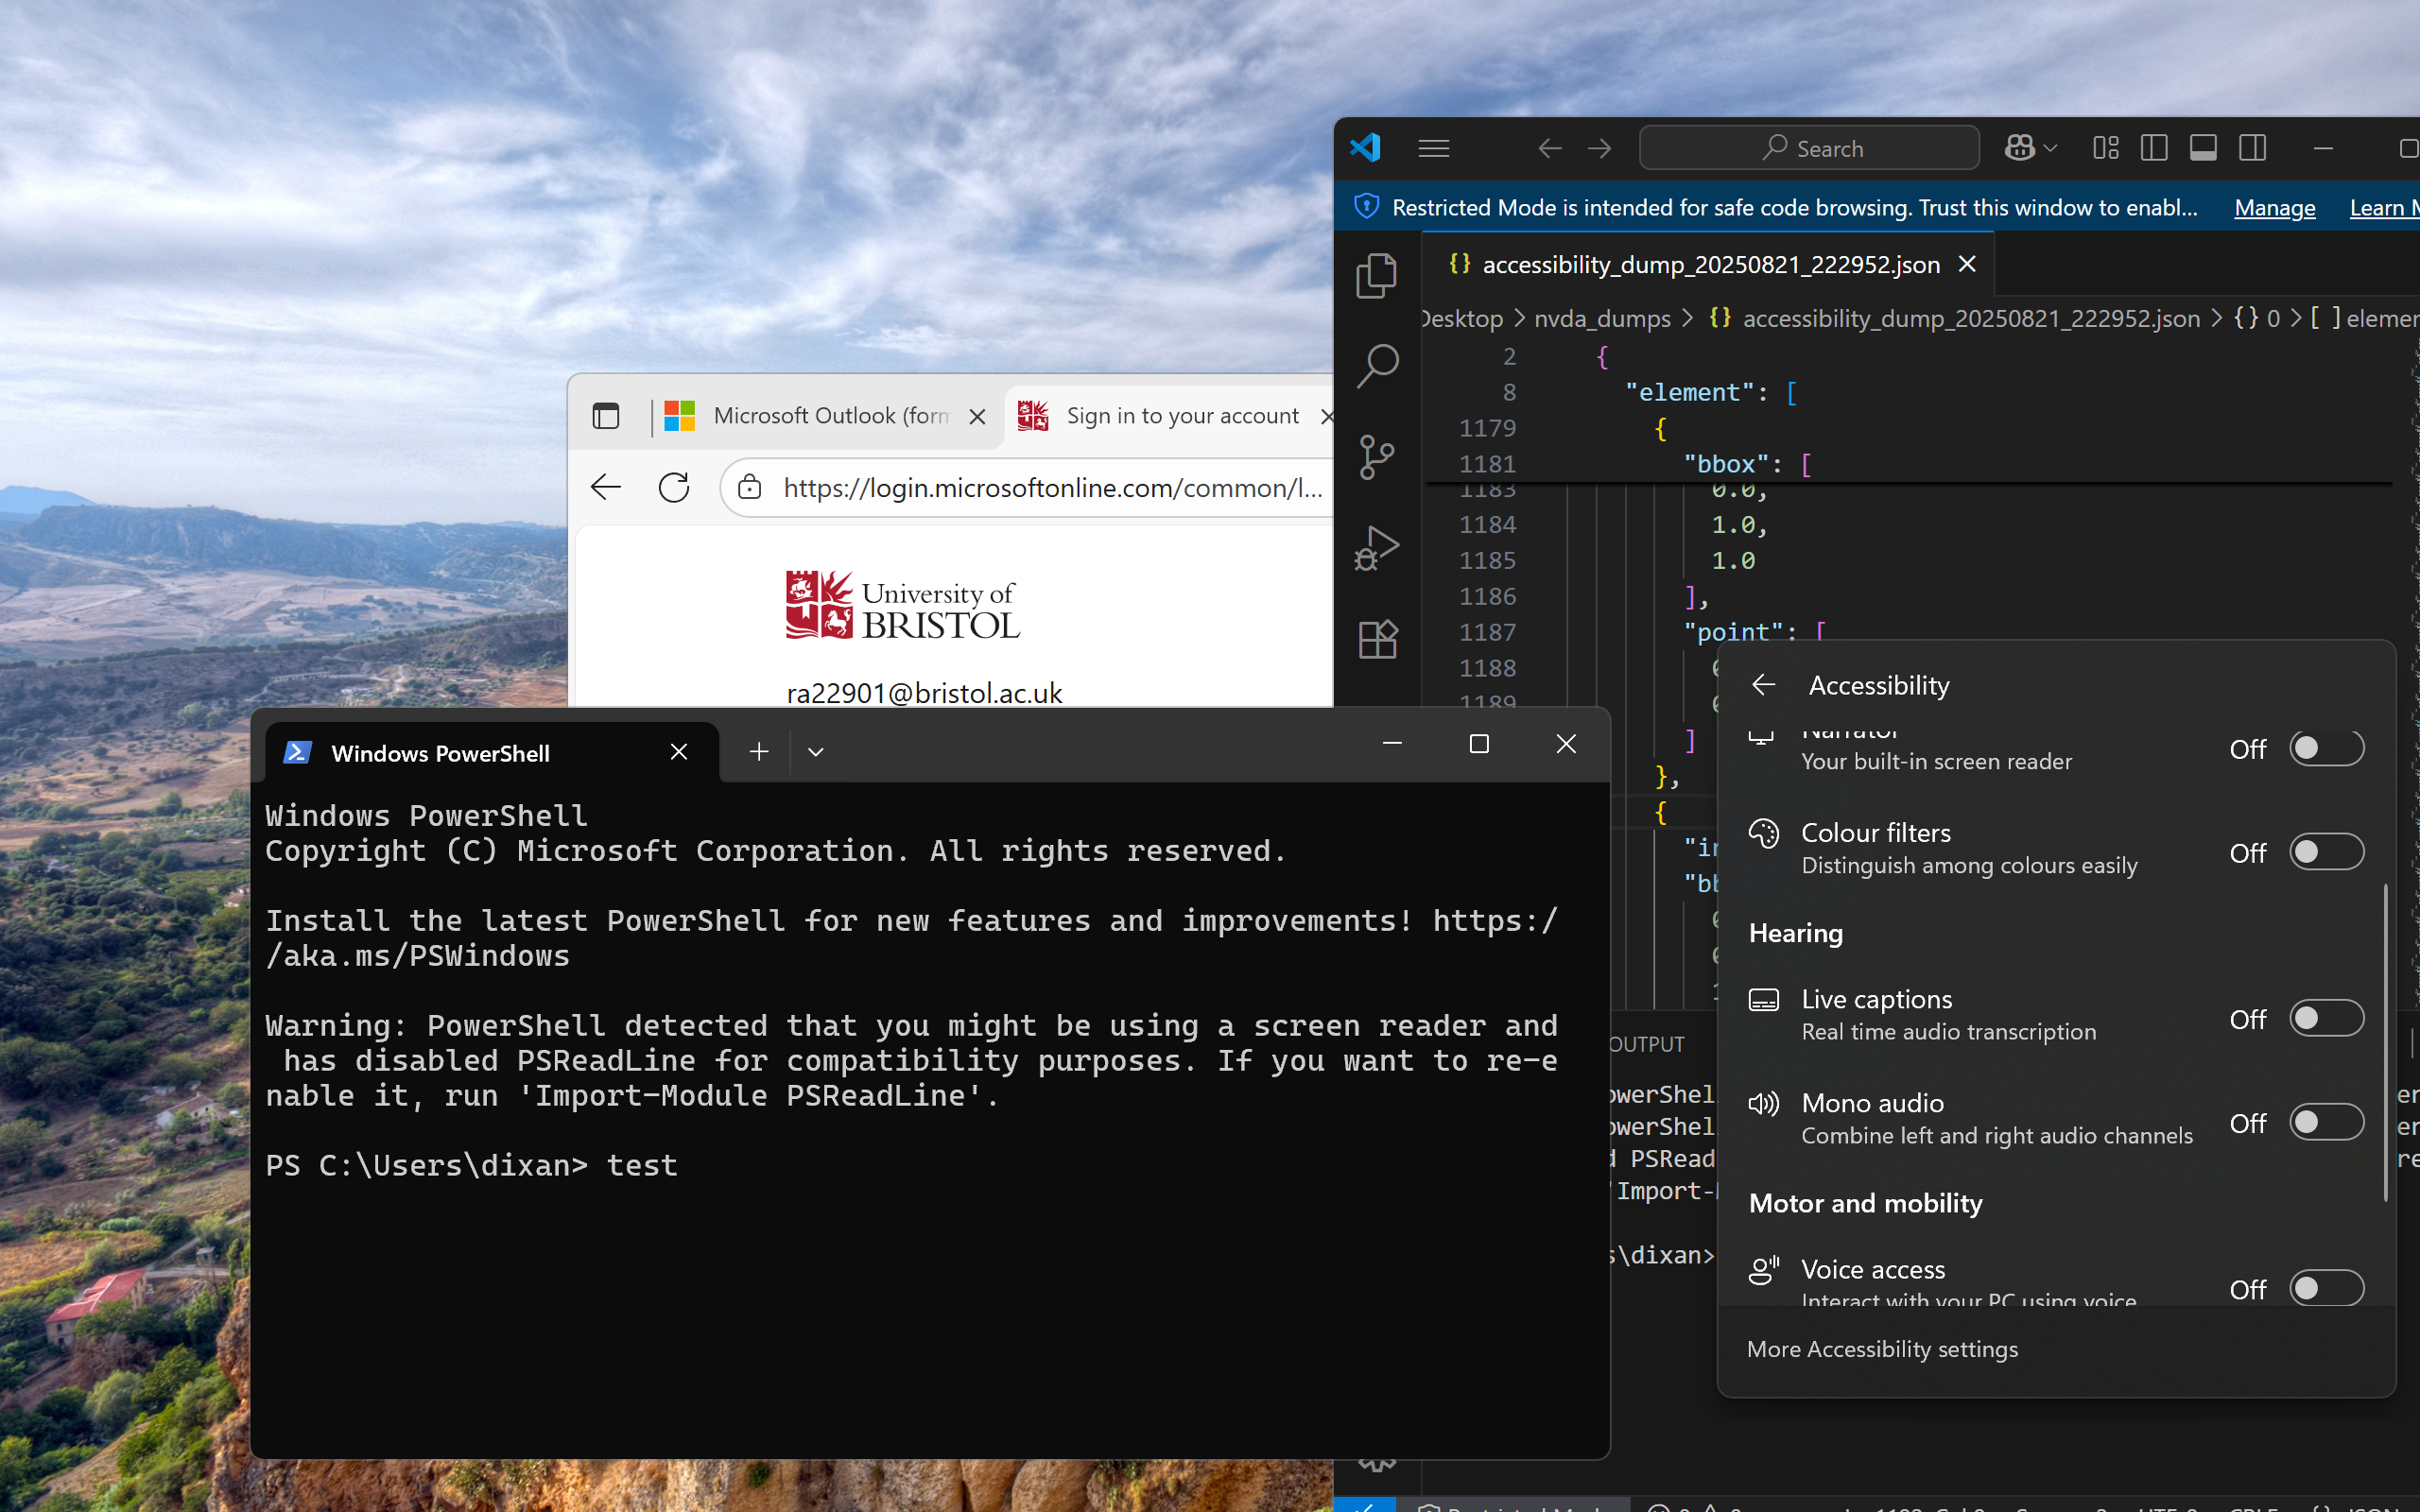
UI elements on screen:
"Desktop - window"
"Sign in to your account - window"
"System - menu bar - Contains commands to manipulate the window"
"System - menu item"
"title bar - value: Sign in to your account"
"Minimise - button - Moves the window out of the way"
"Maximise - button - Makes the window full screen"
"Close - button - Closes the window"
"Microsoft Outlook (formerly Hotmail): Free email and calendar | Microsoft 365 - window"
"System - menu bar - Contains commands to manipulate the window"
"System - menu item"
"title bar"
"Minimise - button - Moves the window out of the way"
"Maximise - button - Makes the window full screen"
"Close - button - Closes the window"
"window"
"Quick settings - pane"
"DesktopWindowXamlSource - pane"
"pane"
"Quick settings - grouping"
"Accessibility - grouping"
"Back - button"
" - text"
"Accessibility - text"
"pane"
"Vision - grouping"
"list"
"Narrator - list item"
" - text"
"Narrator - text"
"Your built-in screen reader - text"
"Narrator - toggle button"
"Colour filters - list item"
" - text"
"Colour filters - text"
"Distinguish among colours easily - text"
"Colour filters - toggle button"
"Hearing - grouping"
"Hearing - text"
"list"
"Live captions - list item"
" - text"
"Live captions - text"
"Real time audio transcription - text"
"Live captions - toggle button"
"Mono audio - list item"
" - text"
"Mono audio - text"
"Combine left and right audio channels - text"
"Mono audio - toggle button"
"Motor and mobility - grouping"
"Motor and mobility - text"
"list"
"Voice access - list item"
" - text"
"Voice access - text"
"Interact with your PC using voice - text"
"Voice access - toggle button"
"grouping"
"More Accessibility settings - button"
"More Accessibility settings - text"
"Taskbar - pane"
"pane"
"Running applications - pane"
"Windows PowerShell - window"
"System - menu bar - Contains commands to manipulate the window"
"System - menu item"
"Minimise - button - Moves the window out of the way"
"Maximise - button - Makes the window full screen"
"Close - button - Closes the window"
"Windows PowerShell - pane"
"window"
"UI element"
"DesktopWindowXamlSource - pane"
"pane"
"tab control"
"list"
"Windows PowerShell - tab"
"graphic"
"Windows PowerShell - text"
"Close Tab - button"
" - text"
"New Tab - split button - Press the button to open a new terminal tab with your default profile. O..."
" - button"
" - text"
"More options - button"
"button"
" - text"
"button"
" - text"
"button"
" - text"
"UI element"
"Windows PowerShell - terminal"
"Vertical - scroll bar - value: 0"
"Vertical Small Decrease - button"
" - text"
"Vertical Large Increase - button"
"Vertical Small Increase - button"
" - text"
"System - menu bar"
"System - menu item"
"Minimise - button"
"Maximise - button"
"Close - button"
"accessibility_dump_20250821_222952.json - Visual Studio Code - window"
"accessibility_dump_20250821_222952.json - Visual Studio Code - pane"
"pane"
"Minimize - button"
"Maximize - button"
"Restore - button"
"pane"
"accessibility_dump_20250821_222952.json - Visual Studio Code - document"
"section"
"pane"
"Sign in to your account and 1 more page - School - Microsoft​ Edge - window"
"window"
"UI element"
"window"
"UI element"
"Program Manager - window"
"Program Manager - pane"
"window"
"pane"
"Desktop - window"
"Desktop - list"
"Recycle Bin - list item"
"Adobe Acrobat - list item"
"Adobe Digital Editions 4.5 - list item"
"Attack SharkX3Mouse - list item"
"Audacity - list item"
"Edit - list item"
"HP Support Assistant - list item"
"Imaging Edge Desktop - list item"
"NVDA - list item"
"Remote - list item"
"Riot Client - list item"
"Ryzen Controller - list item"
"Steam - list item"
"VALORANT - list item"
"Viewer - list item"
"AddonTemplate-master - list item"
"nvda_dumps - list item"
"Screenshots - list item"
"treetojson - list item"
"Tree2JSON.nvda-addon - list item"
"treetojson.zip - list item"